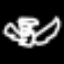
Label: angel